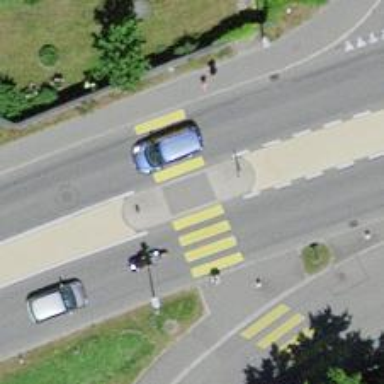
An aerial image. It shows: Uncontrolled crossing with pedestrian island.